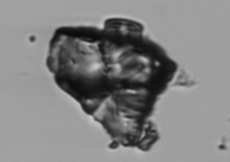
Label: Delphineis